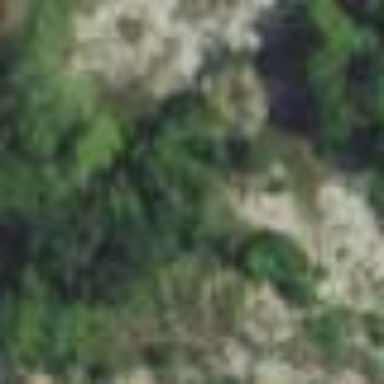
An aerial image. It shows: Beautiful woodland area.